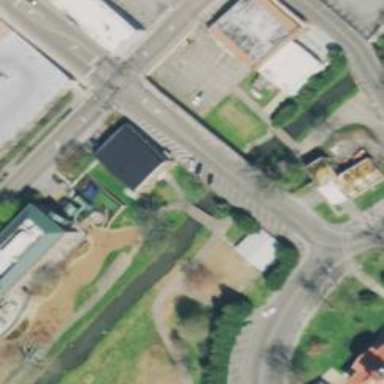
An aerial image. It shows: Footway on bridge.